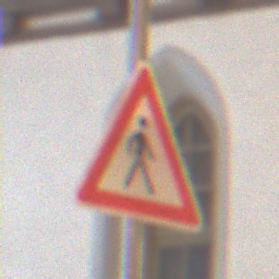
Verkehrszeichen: FussgaengerLinks
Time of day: Night
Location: Outdoor (Urban)
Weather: Overcast
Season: Winter
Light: Artificial